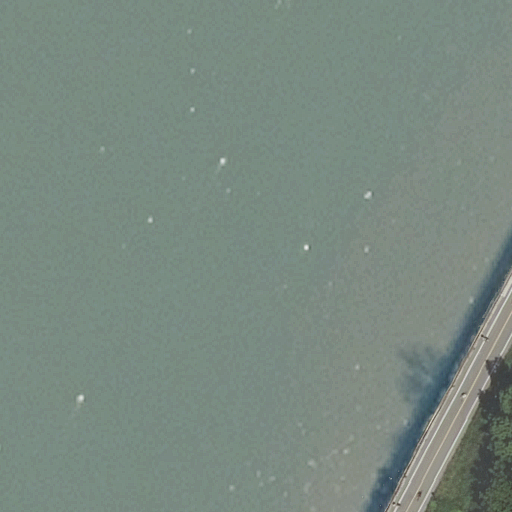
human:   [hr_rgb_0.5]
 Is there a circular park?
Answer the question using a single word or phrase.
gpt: no

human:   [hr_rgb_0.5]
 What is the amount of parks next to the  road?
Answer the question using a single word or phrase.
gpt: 1

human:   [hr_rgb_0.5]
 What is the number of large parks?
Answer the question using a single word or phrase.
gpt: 0

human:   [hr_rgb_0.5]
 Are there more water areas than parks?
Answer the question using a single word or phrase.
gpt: no

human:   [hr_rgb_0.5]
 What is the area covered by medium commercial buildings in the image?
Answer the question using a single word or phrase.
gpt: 0m2

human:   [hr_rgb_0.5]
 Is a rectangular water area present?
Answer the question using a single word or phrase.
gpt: yes

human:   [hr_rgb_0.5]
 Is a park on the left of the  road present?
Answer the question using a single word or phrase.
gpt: no

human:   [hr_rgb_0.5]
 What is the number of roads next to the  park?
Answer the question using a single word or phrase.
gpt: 1

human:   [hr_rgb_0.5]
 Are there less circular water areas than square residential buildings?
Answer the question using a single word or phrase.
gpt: no

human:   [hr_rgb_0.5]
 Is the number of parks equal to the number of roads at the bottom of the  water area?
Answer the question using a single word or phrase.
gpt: yes

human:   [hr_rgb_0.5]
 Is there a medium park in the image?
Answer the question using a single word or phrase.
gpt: yes

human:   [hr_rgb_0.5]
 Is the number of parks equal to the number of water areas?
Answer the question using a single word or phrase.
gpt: yes

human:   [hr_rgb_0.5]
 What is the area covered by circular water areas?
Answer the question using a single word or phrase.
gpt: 0m2

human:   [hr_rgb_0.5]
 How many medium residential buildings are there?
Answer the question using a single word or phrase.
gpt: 0

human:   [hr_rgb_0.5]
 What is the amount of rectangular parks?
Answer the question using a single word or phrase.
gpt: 1

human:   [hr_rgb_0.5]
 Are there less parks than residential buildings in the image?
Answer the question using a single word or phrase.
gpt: no

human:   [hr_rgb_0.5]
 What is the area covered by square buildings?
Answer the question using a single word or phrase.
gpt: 0m2

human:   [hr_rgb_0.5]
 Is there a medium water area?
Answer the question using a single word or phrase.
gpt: no

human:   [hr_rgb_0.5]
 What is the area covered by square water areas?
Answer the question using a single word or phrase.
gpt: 0m2

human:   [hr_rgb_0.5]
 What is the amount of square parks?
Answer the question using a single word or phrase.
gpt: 0

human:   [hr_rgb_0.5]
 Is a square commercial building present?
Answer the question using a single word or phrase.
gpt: no

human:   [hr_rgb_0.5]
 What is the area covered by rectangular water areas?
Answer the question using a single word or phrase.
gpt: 9924m2

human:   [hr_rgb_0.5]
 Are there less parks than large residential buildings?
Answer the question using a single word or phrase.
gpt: no

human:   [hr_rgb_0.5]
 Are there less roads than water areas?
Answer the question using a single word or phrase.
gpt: no

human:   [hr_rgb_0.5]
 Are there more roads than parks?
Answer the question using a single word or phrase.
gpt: no

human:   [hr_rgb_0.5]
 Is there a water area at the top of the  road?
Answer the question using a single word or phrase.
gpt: no

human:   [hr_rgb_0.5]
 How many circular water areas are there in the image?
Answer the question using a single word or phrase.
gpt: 0

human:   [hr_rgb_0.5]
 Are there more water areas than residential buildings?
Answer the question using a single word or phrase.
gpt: yes

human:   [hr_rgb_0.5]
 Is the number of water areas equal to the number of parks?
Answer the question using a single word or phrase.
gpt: yes

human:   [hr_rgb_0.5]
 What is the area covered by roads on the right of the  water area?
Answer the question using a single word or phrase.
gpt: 0m2

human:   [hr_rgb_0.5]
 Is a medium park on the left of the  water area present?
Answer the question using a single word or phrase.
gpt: no

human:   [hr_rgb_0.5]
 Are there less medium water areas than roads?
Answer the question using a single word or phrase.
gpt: yes

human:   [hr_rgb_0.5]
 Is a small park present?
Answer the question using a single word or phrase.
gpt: no

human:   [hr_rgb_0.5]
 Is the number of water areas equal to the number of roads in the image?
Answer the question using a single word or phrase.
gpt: yes

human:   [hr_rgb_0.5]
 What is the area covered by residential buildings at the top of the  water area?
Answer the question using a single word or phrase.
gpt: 0m2

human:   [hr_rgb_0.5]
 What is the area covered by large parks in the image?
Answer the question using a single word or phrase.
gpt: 0m2